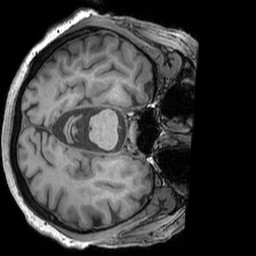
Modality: T1w
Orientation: axial
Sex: female
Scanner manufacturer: siemens
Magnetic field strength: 3 T
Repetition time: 2.3 s
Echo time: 0.00226 s